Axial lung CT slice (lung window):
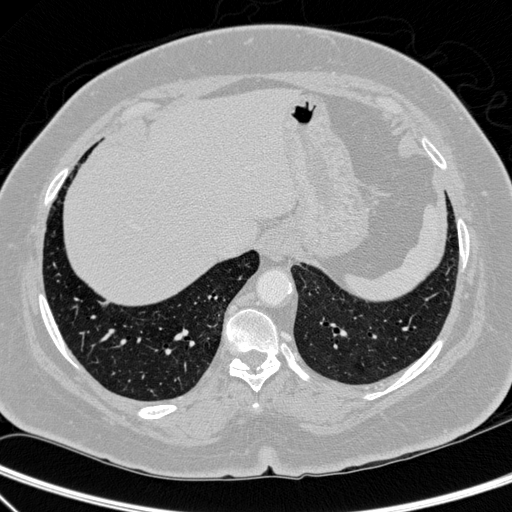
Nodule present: no